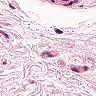
Metastatic tissue present: no